Question: I tried the following code but instead of showing the label in middle, I want to point it to leftmost (you can see my picture under). Thanks for the help!
'''
library(tidyverse)
library(ggrepel)
mtcars %>%
group_by(am, cyl) %>%
slice(1) %>%
ggplot(aes(x = am, y = mpg, group = cyl, fill = cyl, label = mpg)) +
geom_bar(position = "dodge", stat = "identity") +
geom_label_repel(data = mtcars %>% filter(am == 0,
cyl == 4) %>%
slice(1),
nudge_x = 0.2,
nudge_y = 0.3,
aes(fill = NULL))
'''

<URL>
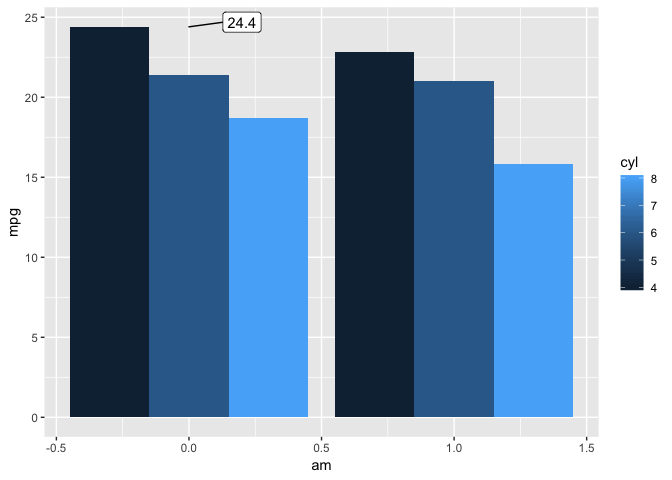
Answer: This solution will work generally, for any combination of labels.
First, it seems as if the 'am' variable is a binary factor, so I code it as a factor so the x axis is a little cleaner. In your case, you are looking for 'position_dodge(width = 1)' for your labels, which automatically lines the labels up on top of the corresponding bars. The way I thought was best for subsetting to only the one label you want us ti define a column 'mpg_lab' which is NA for all the labels you don't want. If you change the conditions in the last 'mutate' row you can isolate different labels, or delete that row altogether for all the labels.
'''
df <- mtcars %>%
mutate(am = factor(am)) %>%
group_by(am, cyl) %>%
slice(1) %>%
mutate(mpg_lab = ifelse(am == 0 & cyl == 4, mpg, NA))
df %>%
ggplot(aes(x = am, y = mpg, group = cyl, fill = cyl)) +
geom_bar(position = "dodge", stat = "identity") +
geom_label_repel(data = df,
aes(label = mpg_lab, fill = NULL), position = position_dodge(width = 1), point.padding = NA, ylim = max(df$mpg_lab, na.rm = T) * 1.02)
'''
<URL>
A couple of optional things I added was turning off 'point.padding' in 'geom_label_repel' to keep the labels from randomly moving around side-to-side. I also bumped the label up so you can see the arrow by using the 'ylim' argument in there. You can play around with those options if you want something different.